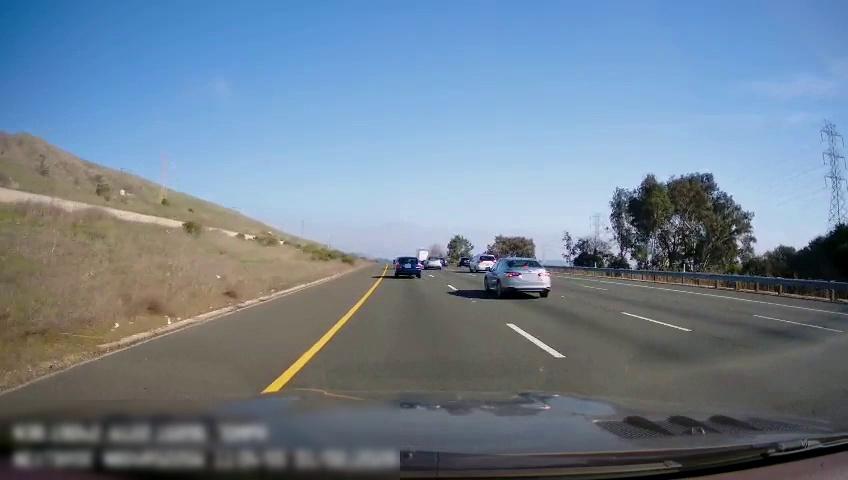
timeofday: Day
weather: Sunny
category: Drivable Space
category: Vehicles | Other LV
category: Vehicles | Car
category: Vehicles | Car
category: Vehicles | SUV
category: Vehicles | SUV
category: Vehicles | Car
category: Lanes | Current Lane
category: Lanes | Current Lane
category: Lanes | Alternate Lane
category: Lanes | Alternate Lane
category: Lanes | Alternate Lane